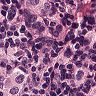
Metastatic tissue present: yes